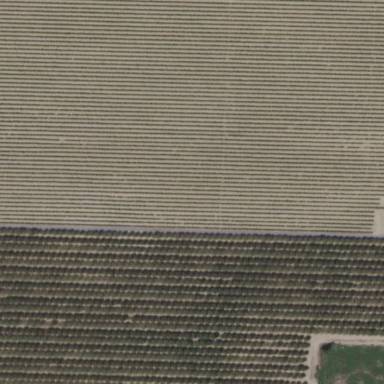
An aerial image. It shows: Vineyard.